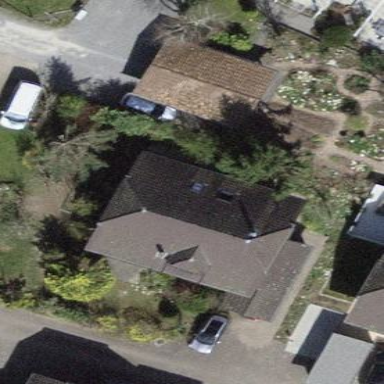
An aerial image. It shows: Simple house.